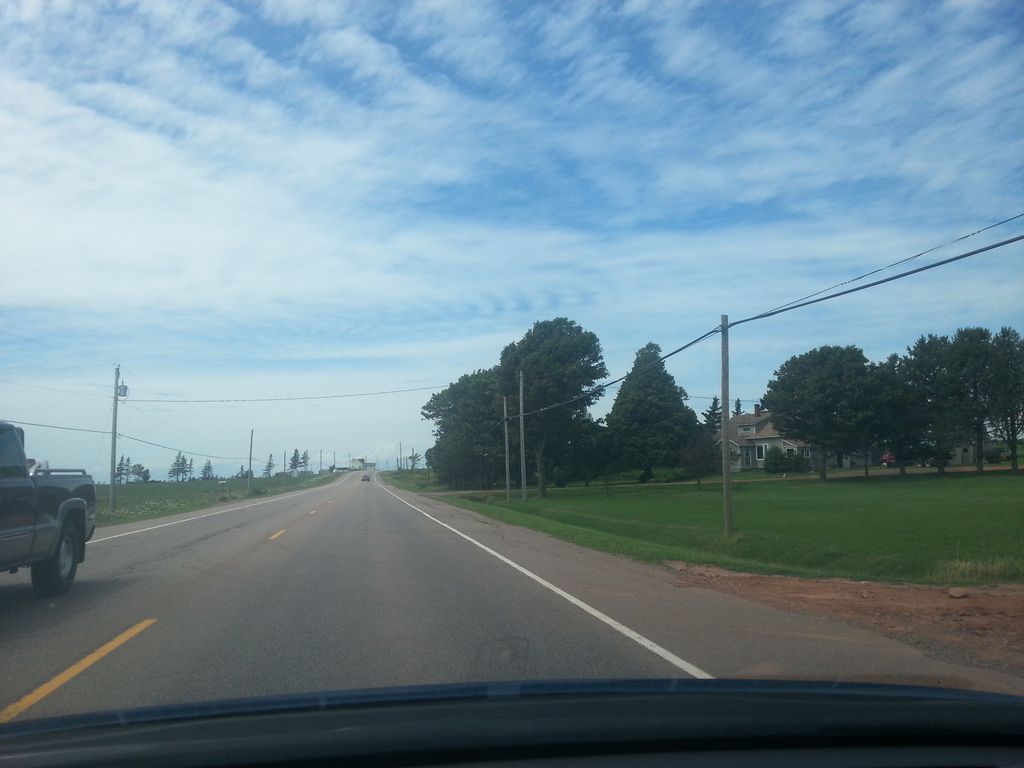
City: charlottetown